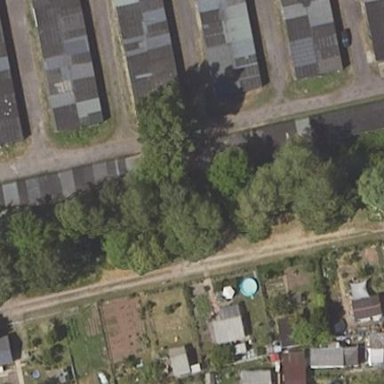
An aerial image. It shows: Group of garages.